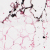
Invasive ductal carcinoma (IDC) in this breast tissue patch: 0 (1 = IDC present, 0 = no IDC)